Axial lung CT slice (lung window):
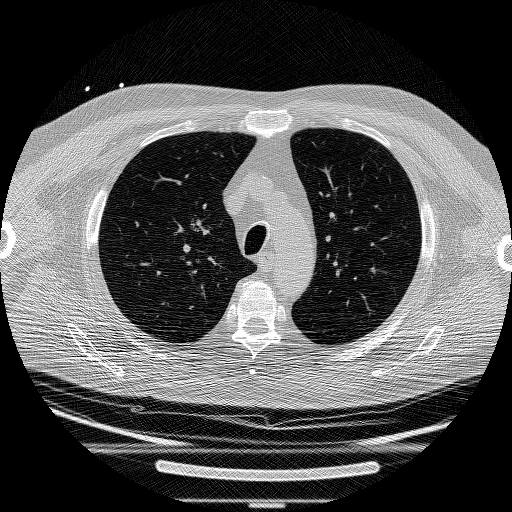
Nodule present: no